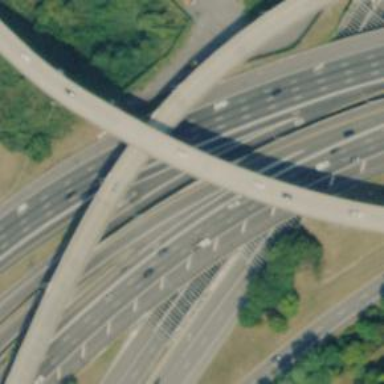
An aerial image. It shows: Motorway link bridge.